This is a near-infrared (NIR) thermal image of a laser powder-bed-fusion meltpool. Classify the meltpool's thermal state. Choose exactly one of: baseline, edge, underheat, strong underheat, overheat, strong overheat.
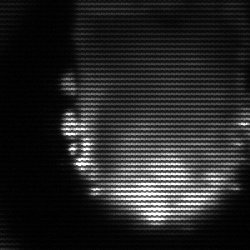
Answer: baseline